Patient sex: F
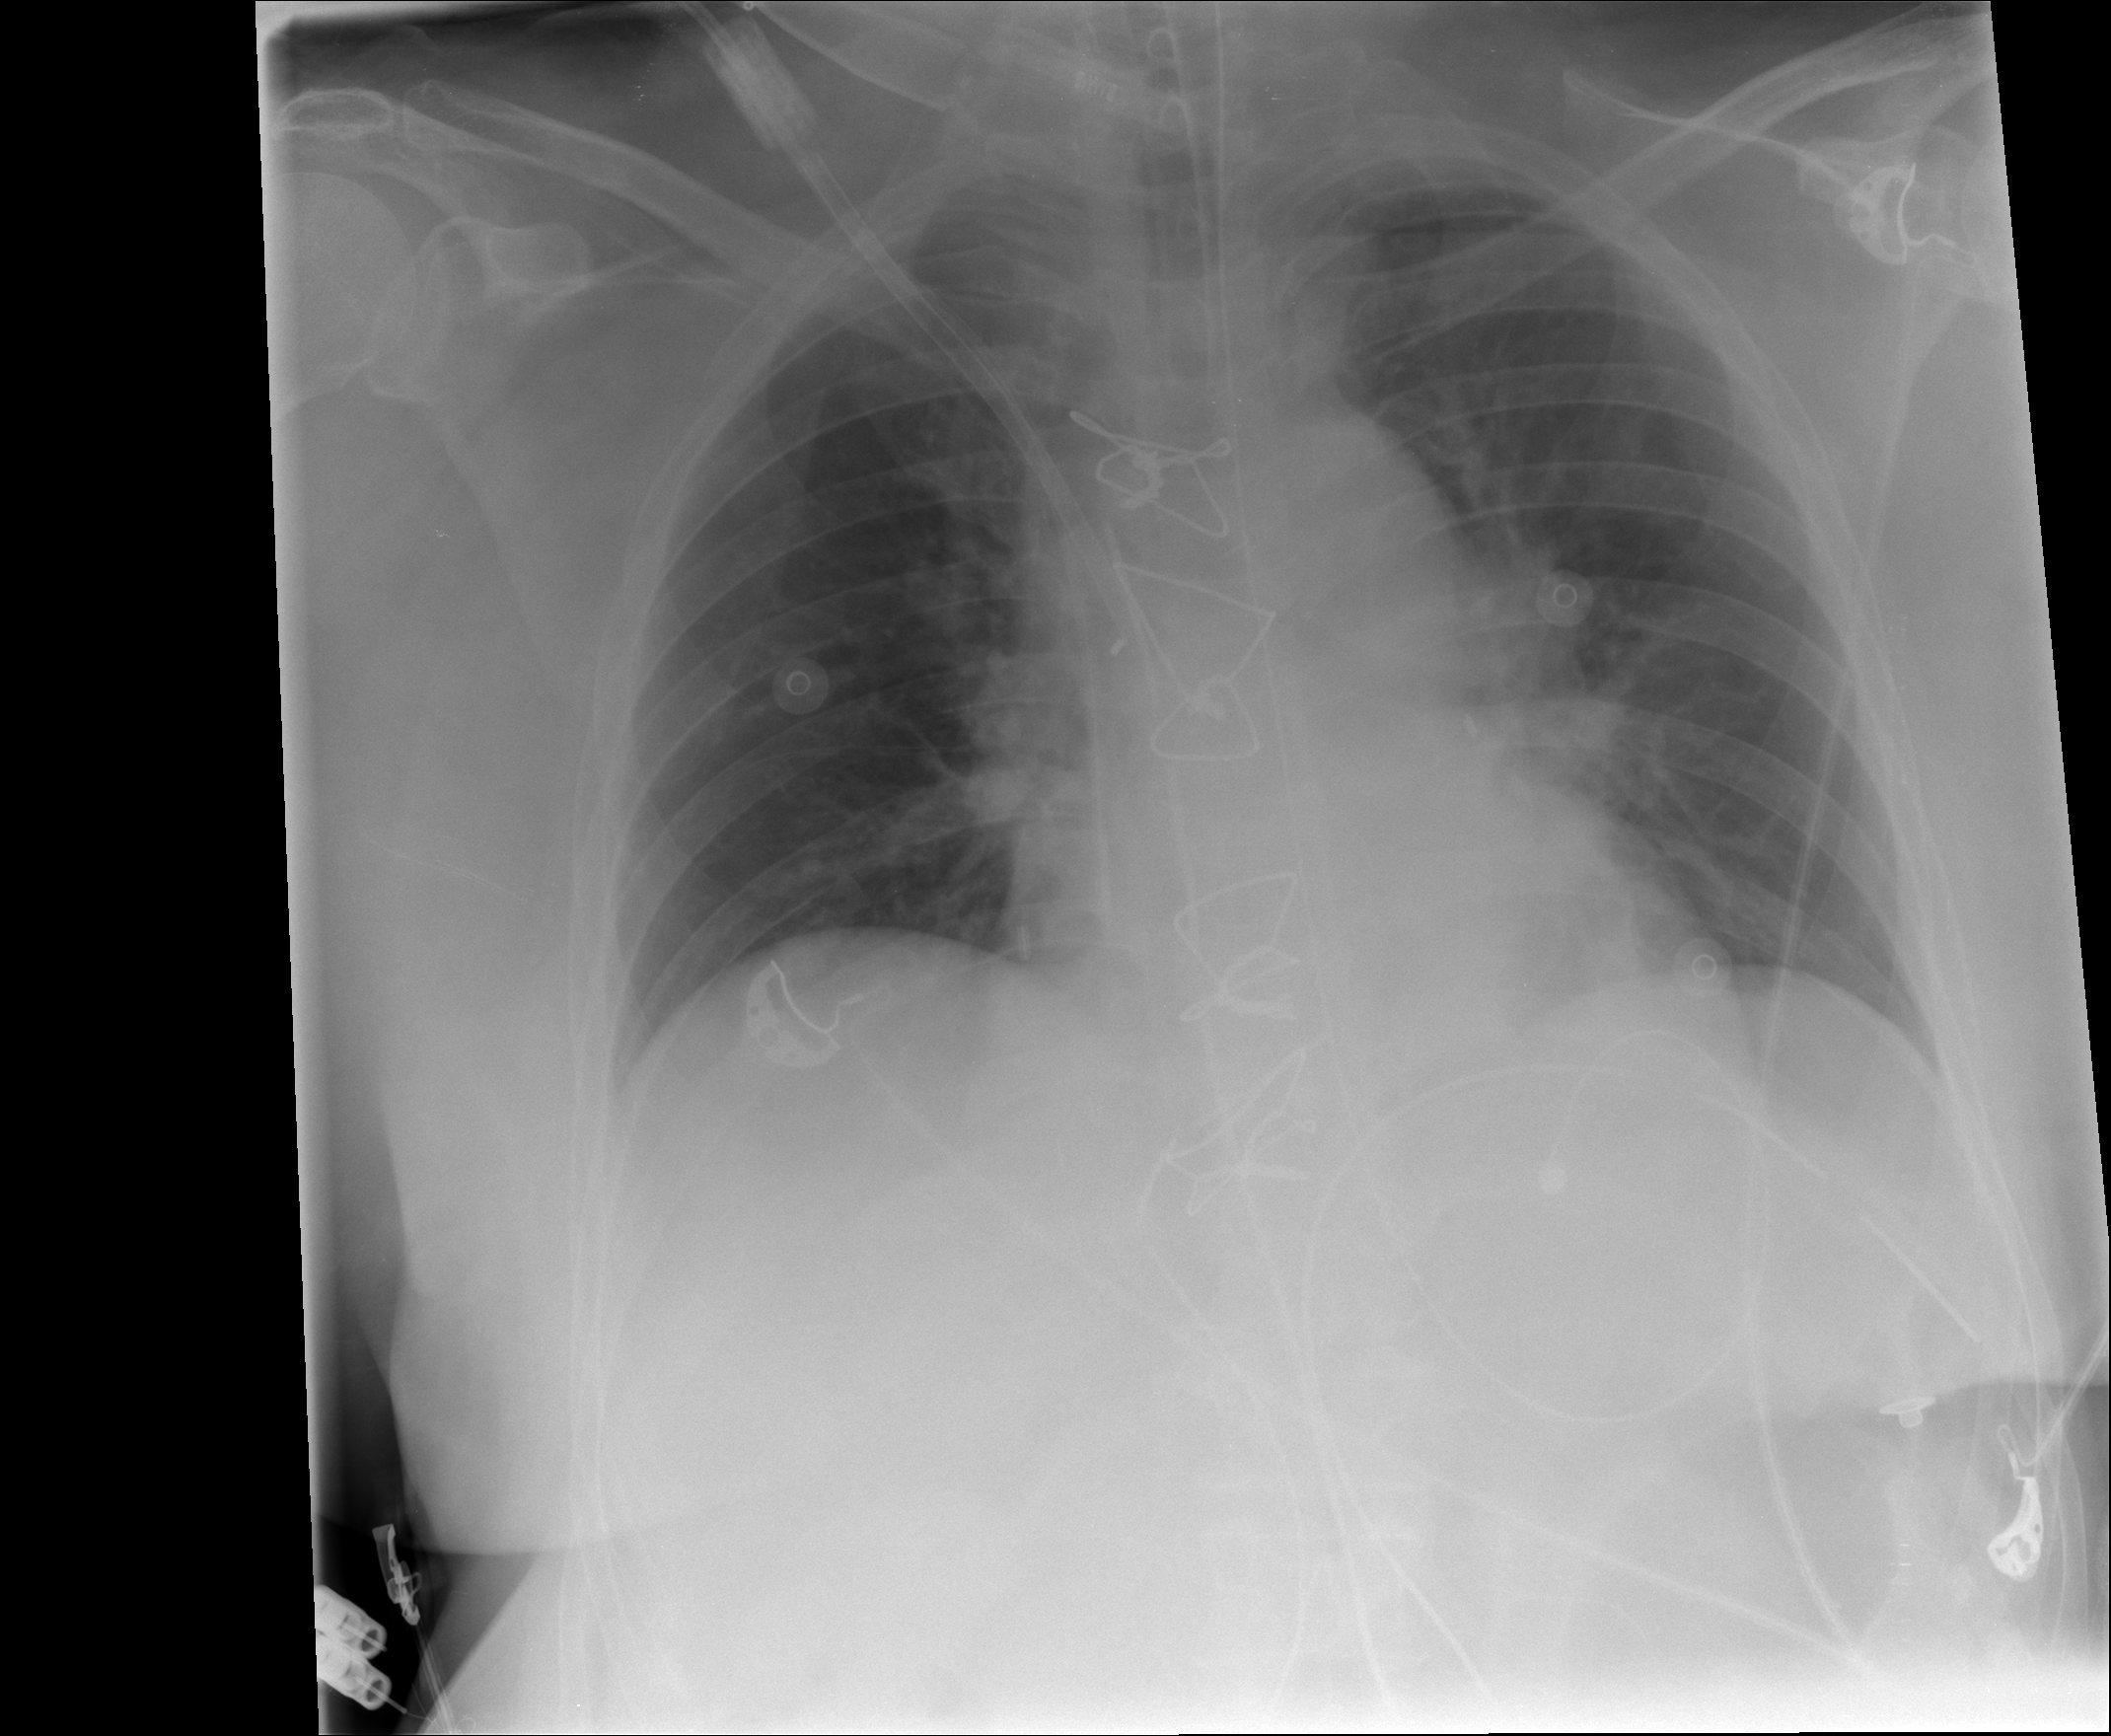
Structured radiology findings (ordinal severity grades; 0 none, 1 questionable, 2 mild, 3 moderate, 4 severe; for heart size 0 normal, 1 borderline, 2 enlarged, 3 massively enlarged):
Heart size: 0
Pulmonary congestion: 2
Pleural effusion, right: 0
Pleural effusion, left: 0
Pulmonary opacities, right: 0
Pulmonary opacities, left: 0
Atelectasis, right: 0
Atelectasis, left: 0